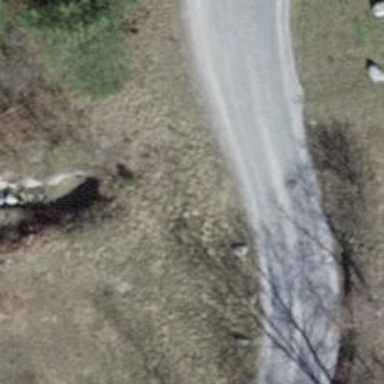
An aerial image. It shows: Culvert tunnel passing through ditch.